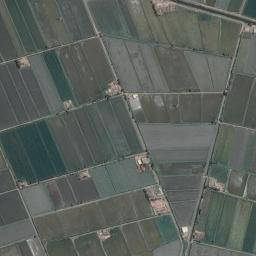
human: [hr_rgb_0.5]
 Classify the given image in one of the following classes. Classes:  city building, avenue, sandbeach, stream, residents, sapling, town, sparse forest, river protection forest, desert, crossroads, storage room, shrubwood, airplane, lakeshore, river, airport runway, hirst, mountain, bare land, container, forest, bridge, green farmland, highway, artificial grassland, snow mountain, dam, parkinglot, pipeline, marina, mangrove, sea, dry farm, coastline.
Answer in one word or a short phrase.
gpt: green farmland